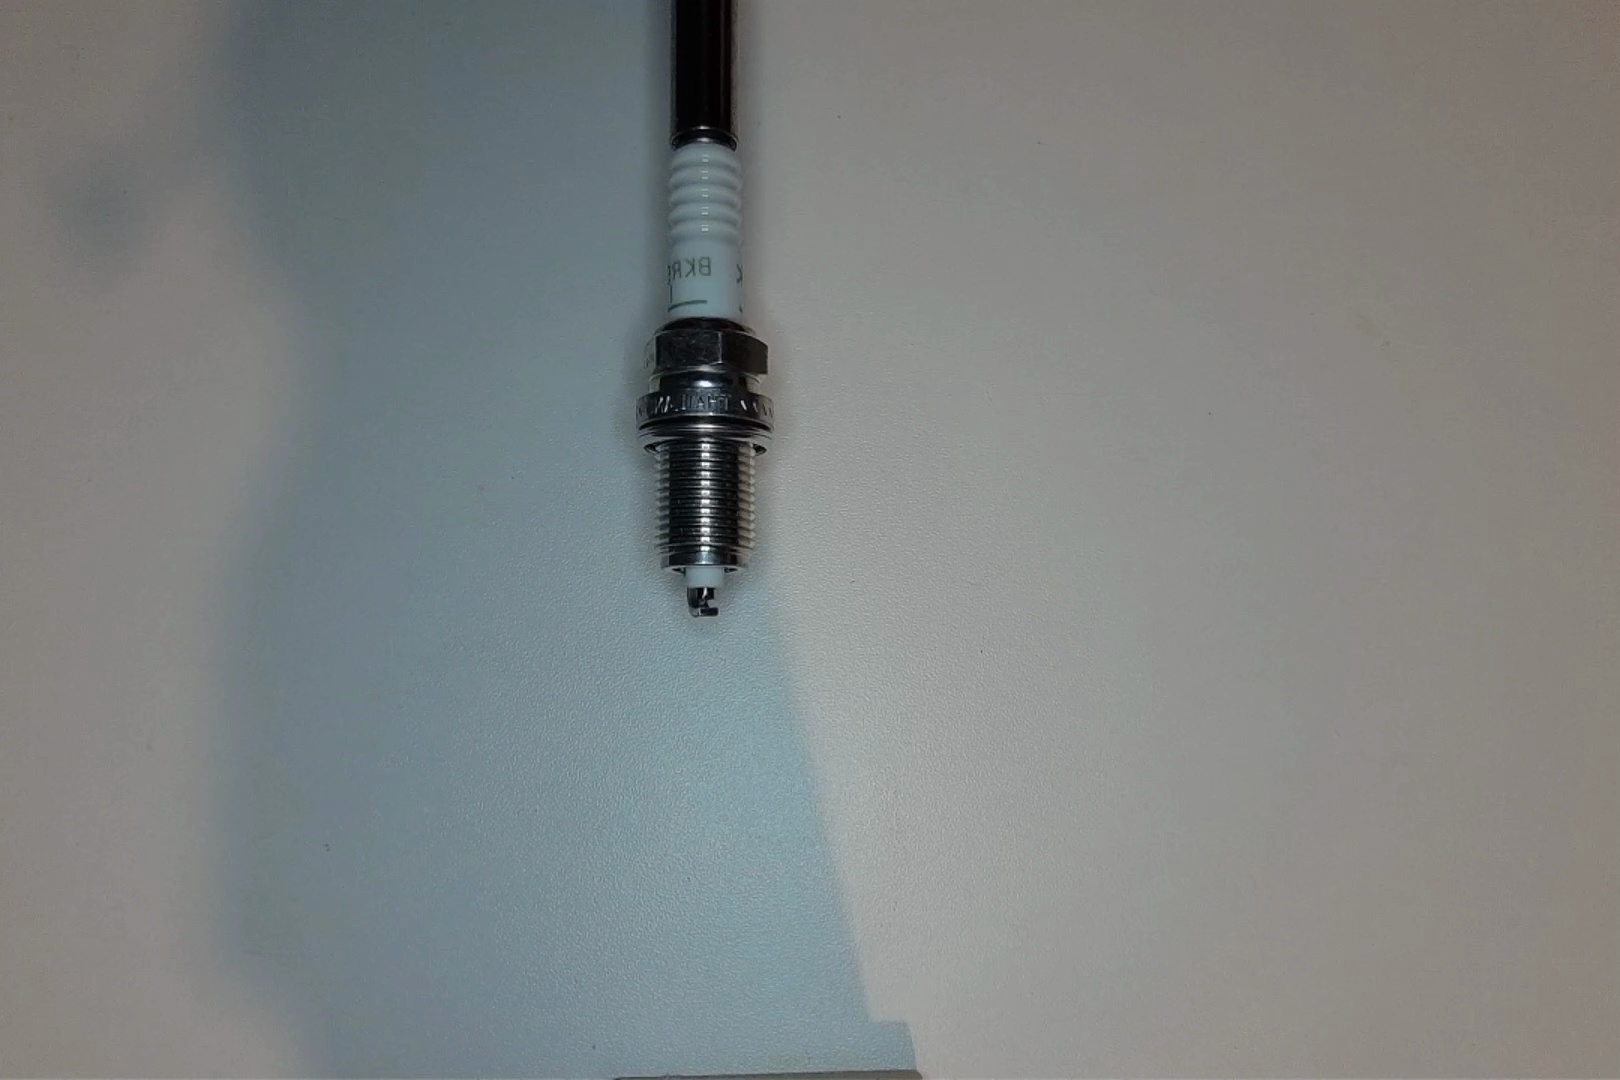
Label: normal